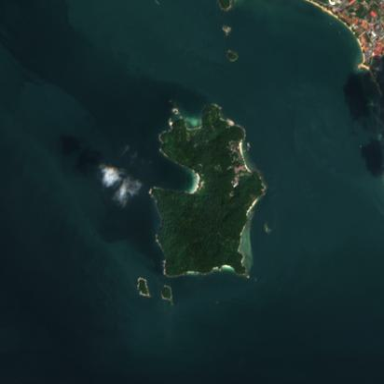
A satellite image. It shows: Island with forest and coastline.